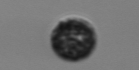
Label: Dinophyceae